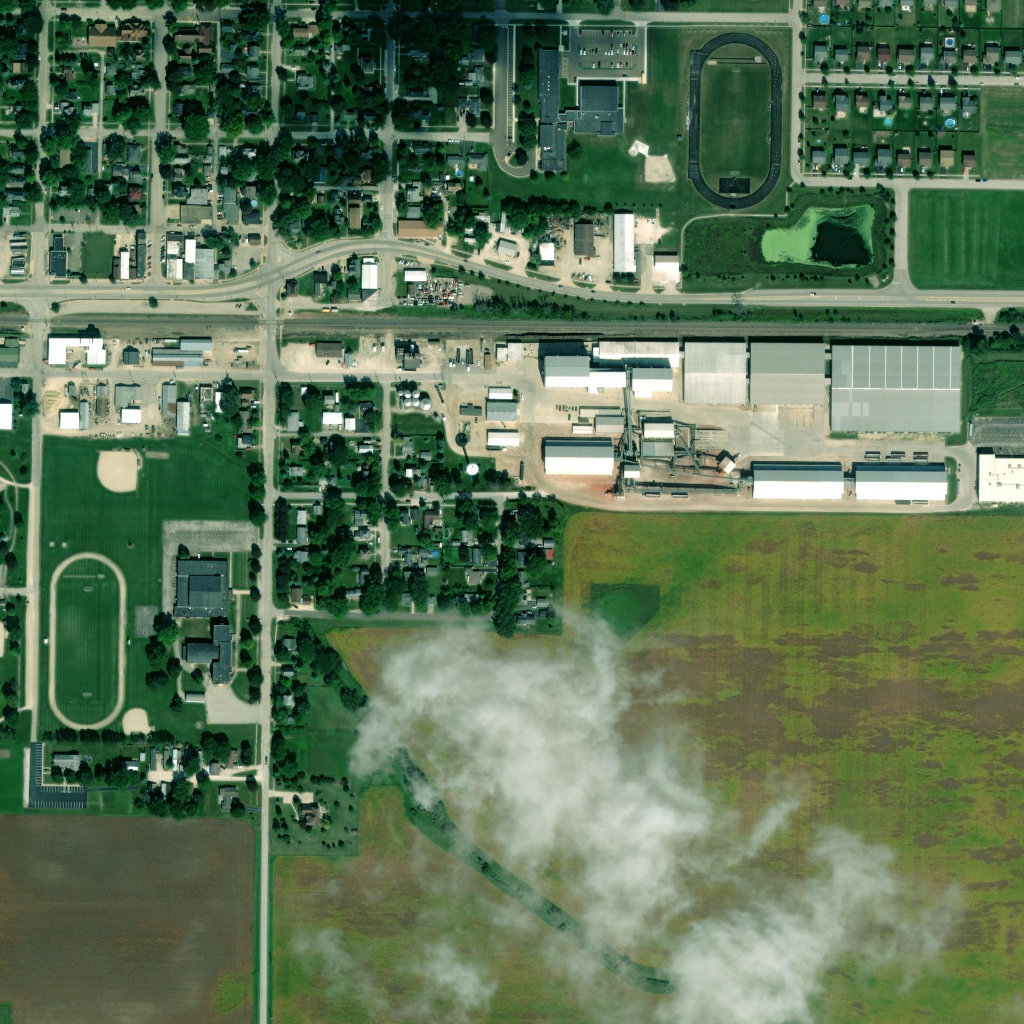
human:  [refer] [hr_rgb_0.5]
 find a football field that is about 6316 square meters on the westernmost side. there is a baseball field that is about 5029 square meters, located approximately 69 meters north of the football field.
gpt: <box>[[5, 57, 11, 67, 0]]</box>

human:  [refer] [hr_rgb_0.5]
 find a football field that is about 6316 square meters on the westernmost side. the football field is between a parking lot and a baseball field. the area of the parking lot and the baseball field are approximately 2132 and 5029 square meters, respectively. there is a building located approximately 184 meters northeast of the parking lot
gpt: <box>[[5, 57, 11, 67, 0]]</box>

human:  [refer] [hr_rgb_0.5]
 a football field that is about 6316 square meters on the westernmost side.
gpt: <box>[[5, 57, 11, 67, 0]]</box>